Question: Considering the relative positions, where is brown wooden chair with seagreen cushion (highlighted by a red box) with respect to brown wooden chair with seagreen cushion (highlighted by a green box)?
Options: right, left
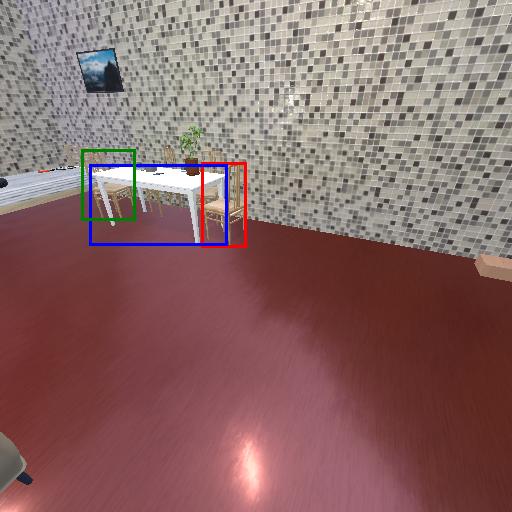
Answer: right